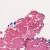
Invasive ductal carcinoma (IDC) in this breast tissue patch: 0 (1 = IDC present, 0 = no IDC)